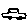
Label: car